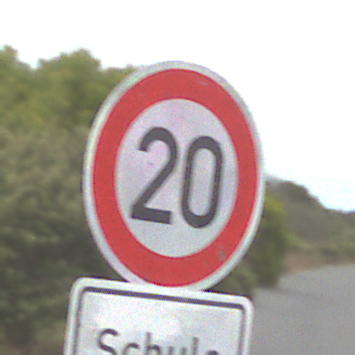
Verkehrszeichen: Geschwindigkeit20
Zusatzzeichen unten: HinweisDurchVerbaleAngabe8
Umgebung: Outdoor, Nature
Tageszeit: Midday
Wetter: Overcast
Licht: Natural
Jahreszeit: NotSpecified
Kontrast: LowContrast